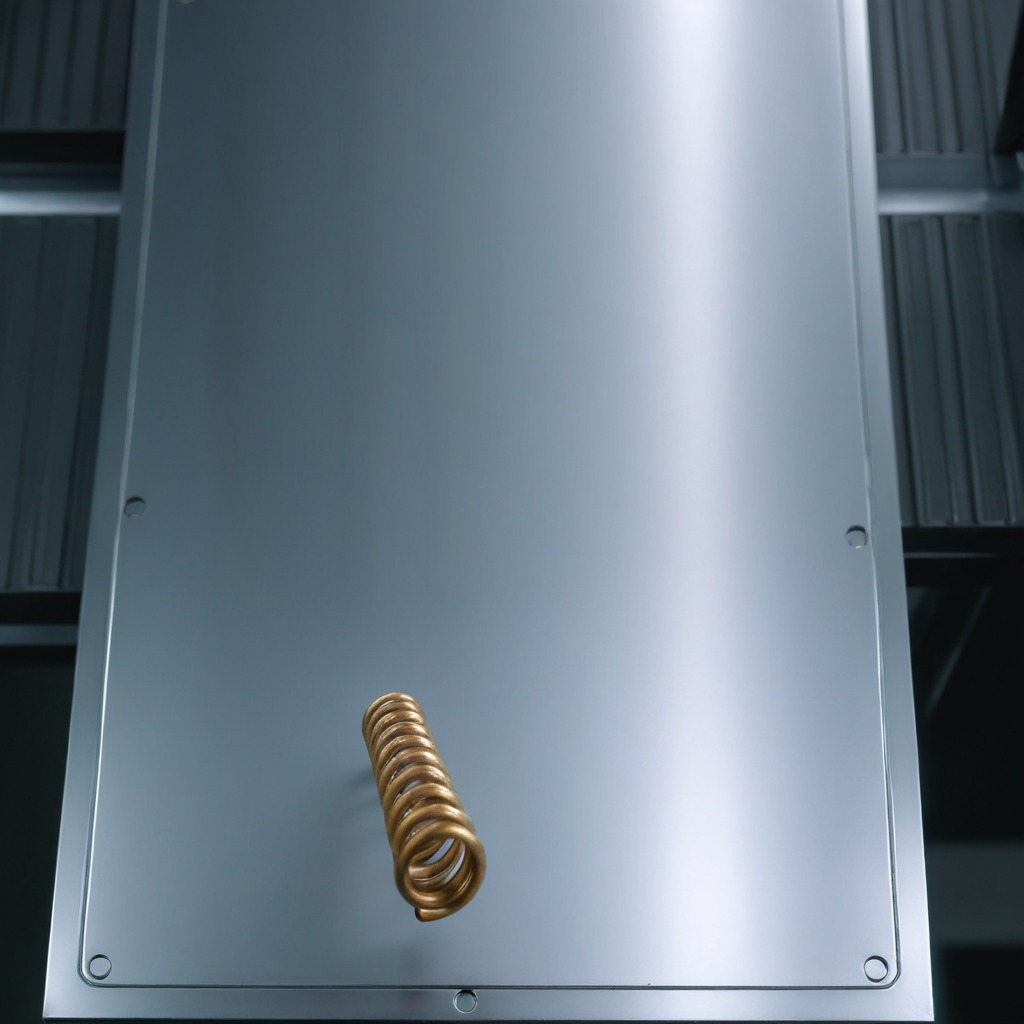
A coiled metal spring lies on the metal table in a machine shop under fluorescent lights.